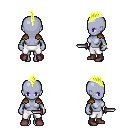
a pixel art fantasy rpg character, female body template, dark elf, purple skin, leather shoulder armor, white pants, gold mohawk hairstyle, bracelets, maroon shoes, dagger, four views (front, back, left, right), 2x2 character sprite sheet, small pixel art, hard edges, no anti-aliasing